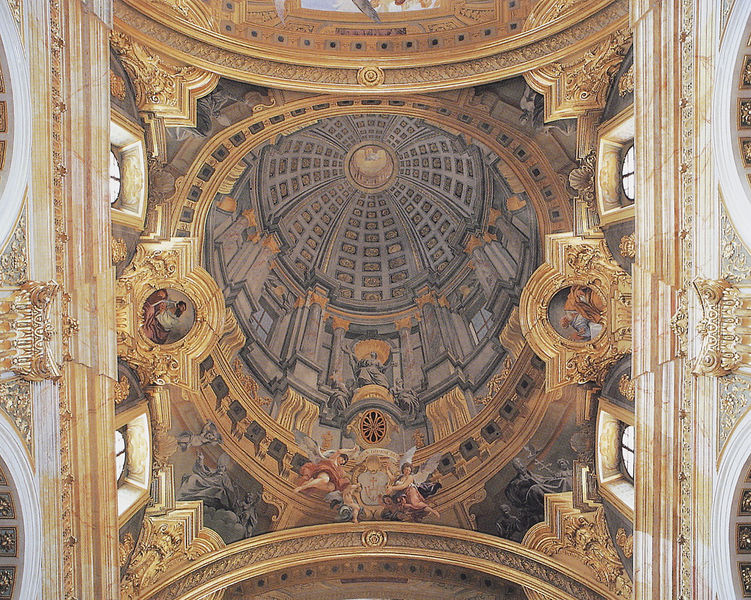
Titel: Universitätskirche (Jesuitenkirche)
Künstler: Andrea Pozzo
Standort: Wien, Universitätskirche (Jesuitenkirche) (EU - AUT)
Schlagwörter: flügel, himmel, mann, weiß, fenster, raum, malerei, alt, architektur, steine, kirche, gold, decke, fliegen, rund, engel, putte, bilder, bogen, italien, farbe, figuren, kuppel, bischof, wandgemälde, stuck, hoch, foto, bögen, vergoldet, dom, schweben, kathedrale, rom, wappen, jesus, picasso, kassetten, heilige, muschel, deckengemälde, fresko, golden, putten, illusion, putti, täuschung, michelangelo, kriche, spruchband, deckenfresko, propheten, spruchbänder, kippel, kirchendecke, augentäuschung, licht#, enegel, trompe l'oeuil, fenster#bögen, golfen, kirchendom